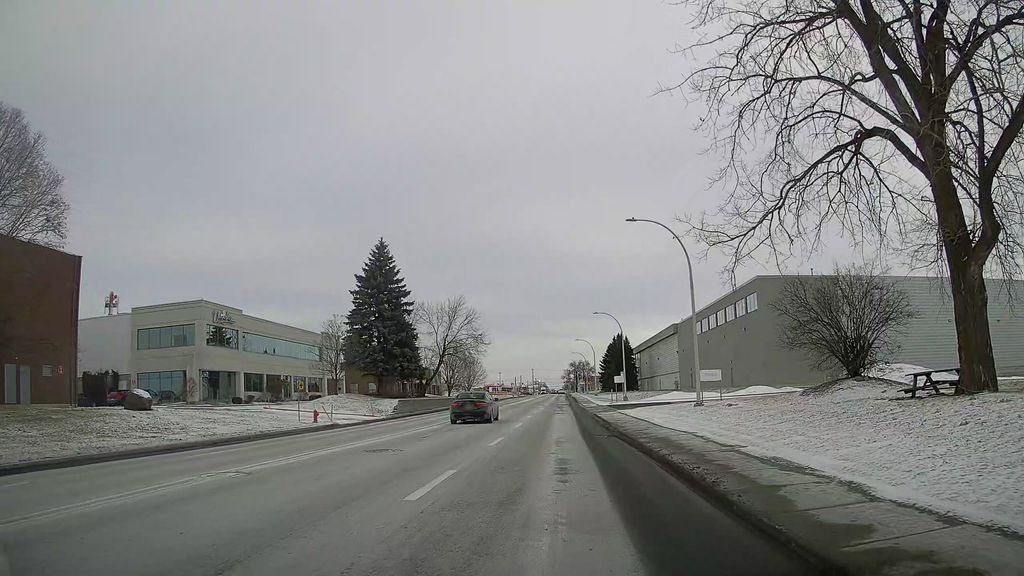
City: montreal